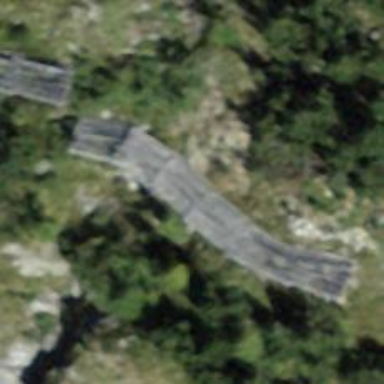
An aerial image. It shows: Structure designed for avalanche protection.